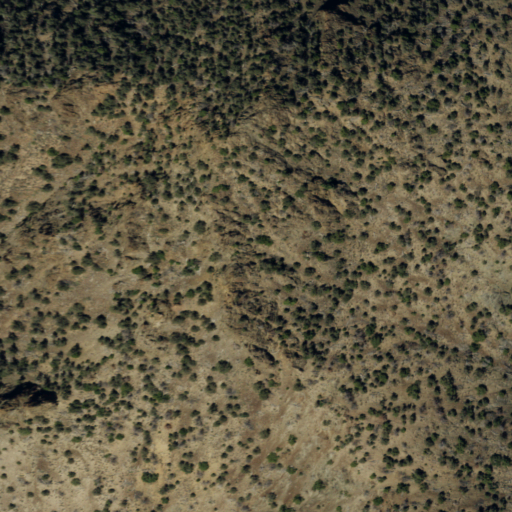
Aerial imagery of mountain in Nevada named Star Peak containing shrub and evergreen forest